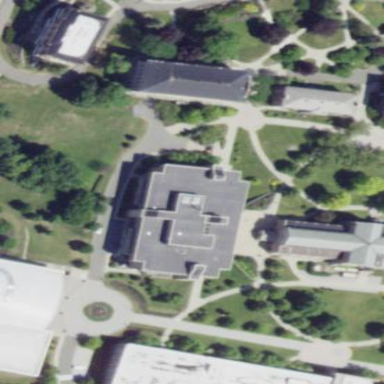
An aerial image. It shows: Building that serves as library.